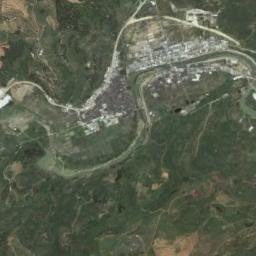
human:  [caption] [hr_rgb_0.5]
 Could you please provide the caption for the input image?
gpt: The river goes through houses and grass .

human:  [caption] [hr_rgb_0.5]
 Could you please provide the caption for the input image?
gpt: There are many trees on either side of the river .

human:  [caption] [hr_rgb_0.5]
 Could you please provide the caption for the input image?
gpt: The dark green river goes through the residential area in the mountainous area and a road is next to the river .

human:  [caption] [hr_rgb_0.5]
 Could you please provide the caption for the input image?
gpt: A curved light green river with a few characters, With small islands on the river, Green and tan mixed land and bustling cities on both sides of the bank .

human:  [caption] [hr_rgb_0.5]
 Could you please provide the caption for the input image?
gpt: There are many buildings and green meadows around the river .